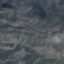
Land use / land cover: HerbaceousVegetation